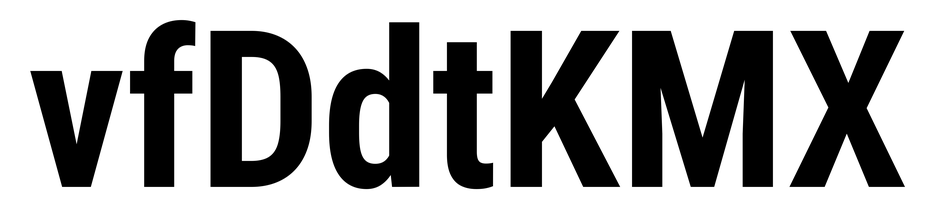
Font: Roboto_Condensed_Bold